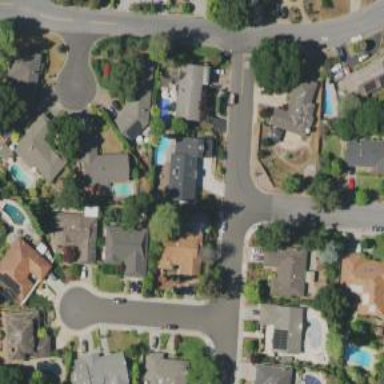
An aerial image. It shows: Residential road with sidewalk on the left side.